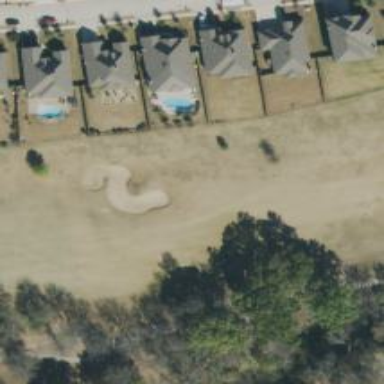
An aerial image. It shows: Golf hole.